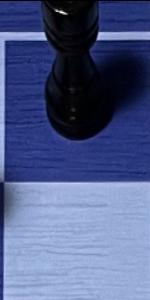
Label: Empty